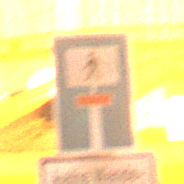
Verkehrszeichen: SackgasseFussgaengerDurchlaessig
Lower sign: HinweisGeaenderteVorfahrtVerkehrsfuehrungVerkehrsregelung3
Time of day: Night
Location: Outdoor (Suburban)
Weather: PartlyCloudy
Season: NotSpecified
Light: Artificial